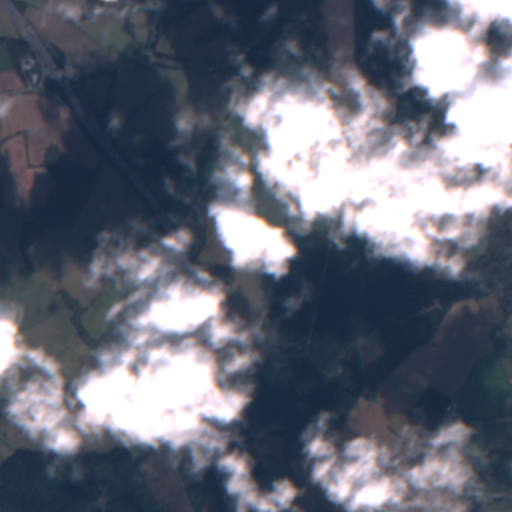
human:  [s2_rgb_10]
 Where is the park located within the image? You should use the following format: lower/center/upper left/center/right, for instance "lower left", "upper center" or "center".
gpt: The park is located in the upper right of the image.
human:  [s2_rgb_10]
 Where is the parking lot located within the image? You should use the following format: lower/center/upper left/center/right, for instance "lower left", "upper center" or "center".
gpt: The parking lot is located in the upper left of the image.
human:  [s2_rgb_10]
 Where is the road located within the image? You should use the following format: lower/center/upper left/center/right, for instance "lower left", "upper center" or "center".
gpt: There is no road in the image.